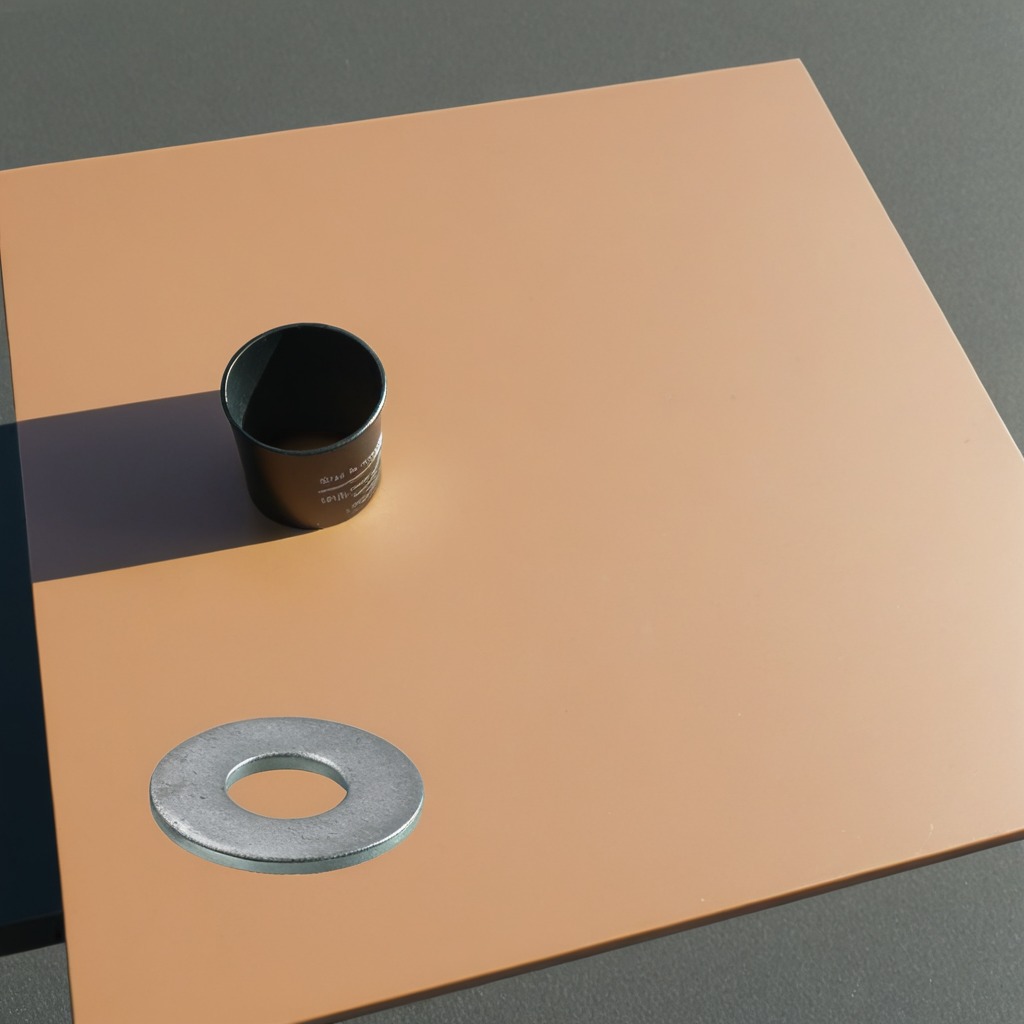
A flat metal washer is lying on a clean utility table in a temporary outdoor tool station.